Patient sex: F
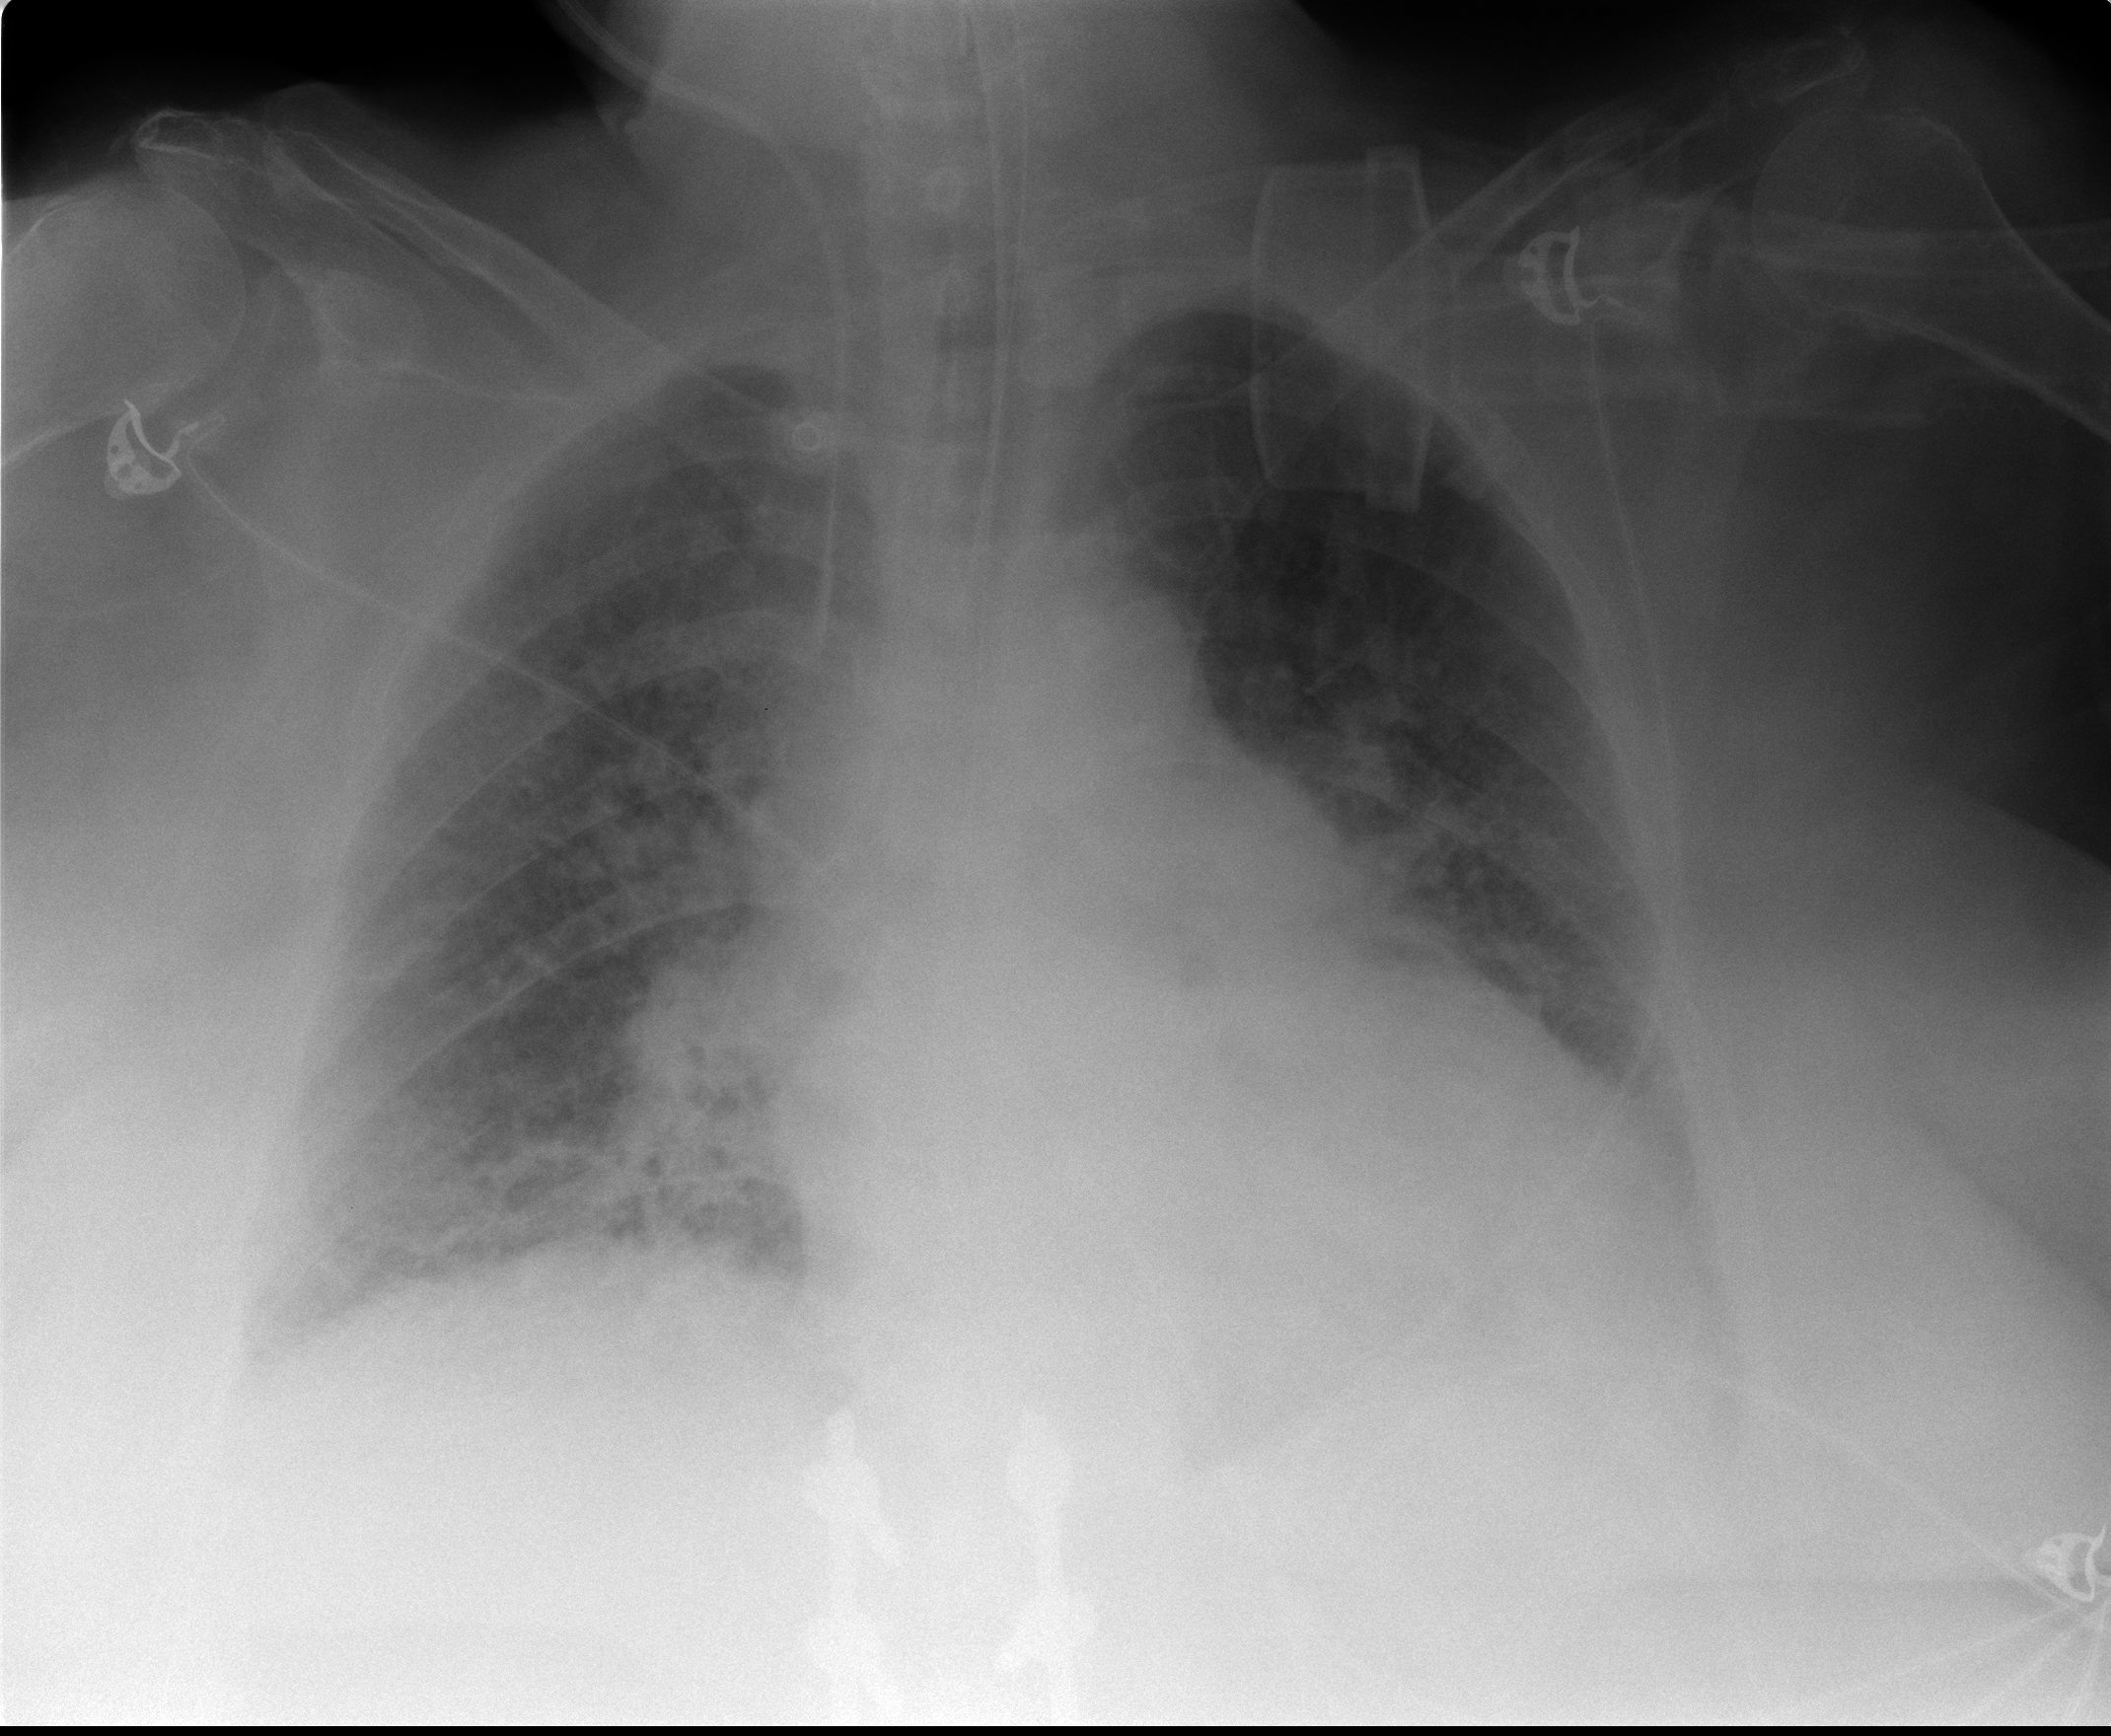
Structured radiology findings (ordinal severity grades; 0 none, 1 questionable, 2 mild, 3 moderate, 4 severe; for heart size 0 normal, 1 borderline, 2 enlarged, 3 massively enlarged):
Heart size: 2
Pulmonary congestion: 3
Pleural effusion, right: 0
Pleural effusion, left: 2
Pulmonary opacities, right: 0
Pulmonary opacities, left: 0
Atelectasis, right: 2
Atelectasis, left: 2